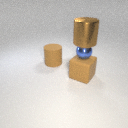
large brown metal cylinder above large brown rubber cube